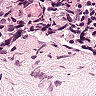
Metastatic tissue present: no